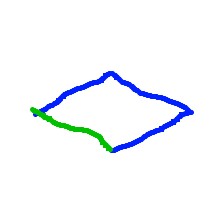
Shape: rhombus